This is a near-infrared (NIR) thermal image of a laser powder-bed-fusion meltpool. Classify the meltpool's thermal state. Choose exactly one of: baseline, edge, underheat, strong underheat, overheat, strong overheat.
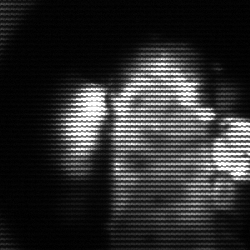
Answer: strong underheat